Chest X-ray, AP view. Patient: 56 years old, sex M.
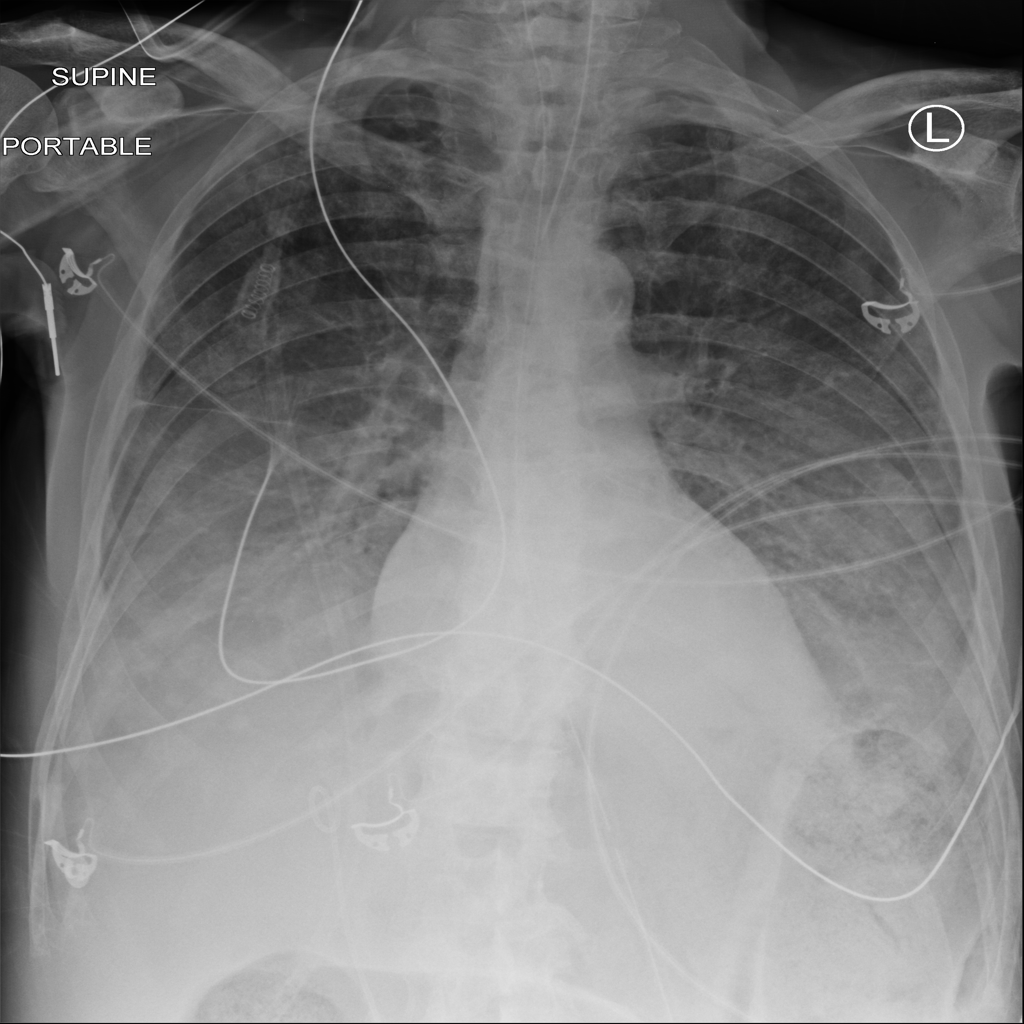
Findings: Consolidation, Effusion, Infiltration